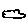
Label: cloud